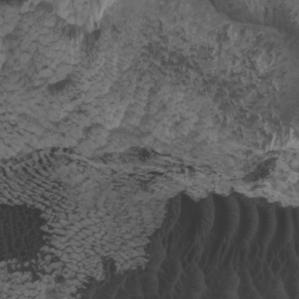
Label: non_frost